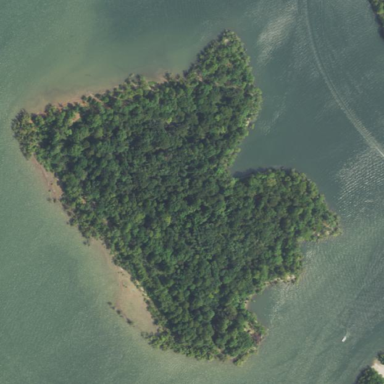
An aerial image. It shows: Islet covered with forest.